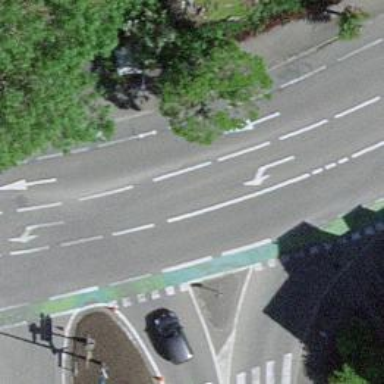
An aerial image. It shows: Rising bollard is in place as barrier.